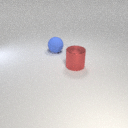
large blue rubber sphere to the left of large red metal cylinder